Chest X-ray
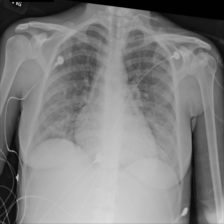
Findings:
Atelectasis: negative
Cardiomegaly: negative
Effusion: negative
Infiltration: positive
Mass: negative
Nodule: negative
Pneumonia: negative
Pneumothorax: negative
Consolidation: negative
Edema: negative
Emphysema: negative
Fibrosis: negative
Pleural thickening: negative
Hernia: negative